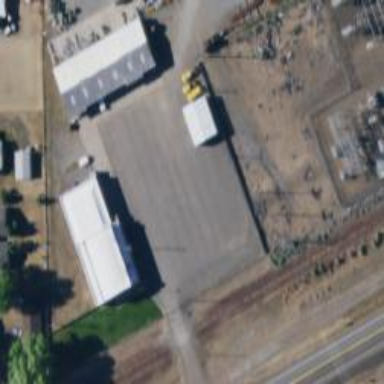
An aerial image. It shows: Substation with power facilities.